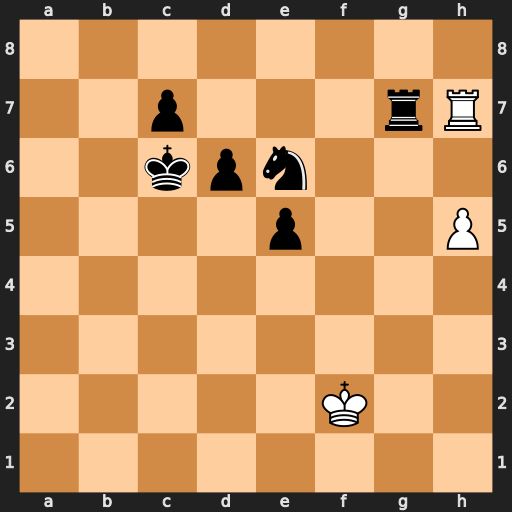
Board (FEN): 8/2p3rR/2kpn3/4p2P/8/8/5K2/8
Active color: w
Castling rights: -
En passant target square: -
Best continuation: Rxg7 Nxg7 h6 Nf5 h7